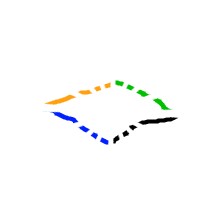
Shape: rhombus